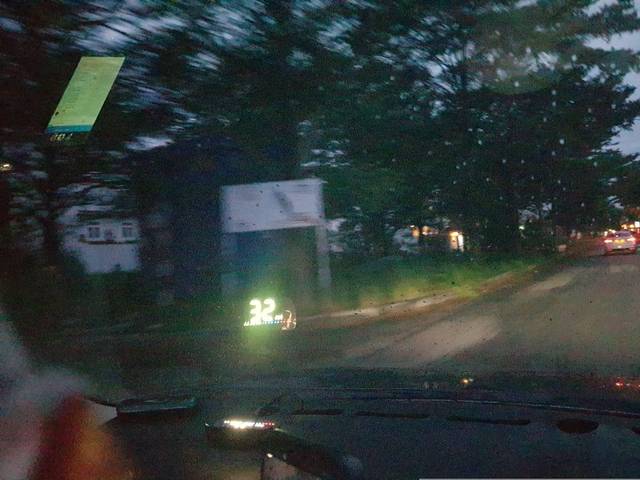
Region: Vietnam
Coordinates: 10.781, 106.753